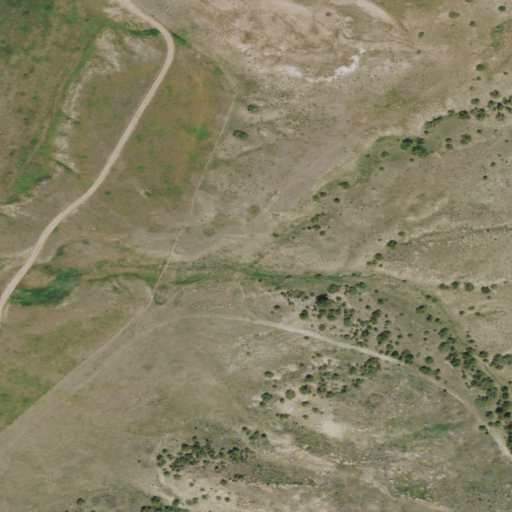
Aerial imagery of valley in Montana named Mare Pasture Gulch containing shrub, evergreen forest, and grassland